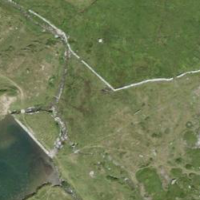
EUNIS habitat code: 26
Species observed at this site:
Parnassia palustris
Tussilago farfara
Anthus spinoletta